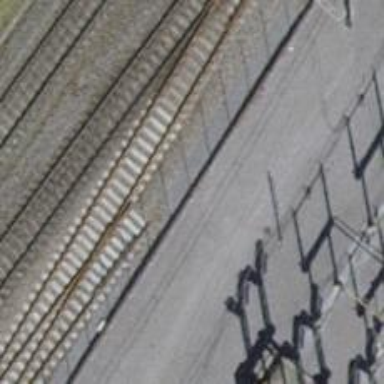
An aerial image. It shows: Single-track spur railway line.